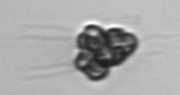
Label: Corymbellus